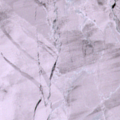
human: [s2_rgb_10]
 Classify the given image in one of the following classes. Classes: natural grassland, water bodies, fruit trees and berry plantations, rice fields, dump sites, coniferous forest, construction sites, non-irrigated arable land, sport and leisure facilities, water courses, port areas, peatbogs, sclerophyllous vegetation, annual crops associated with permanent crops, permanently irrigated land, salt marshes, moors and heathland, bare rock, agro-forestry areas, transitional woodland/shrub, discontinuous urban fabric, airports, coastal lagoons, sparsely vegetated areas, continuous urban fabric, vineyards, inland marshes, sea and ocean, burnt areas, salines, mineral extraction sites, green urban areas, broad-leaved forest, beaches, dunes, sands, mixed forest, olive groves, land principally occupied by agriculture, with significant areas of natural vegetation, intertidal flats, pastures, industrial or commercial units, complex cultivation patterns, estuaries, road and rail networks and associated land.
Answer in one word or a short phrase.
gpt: sea and ocean